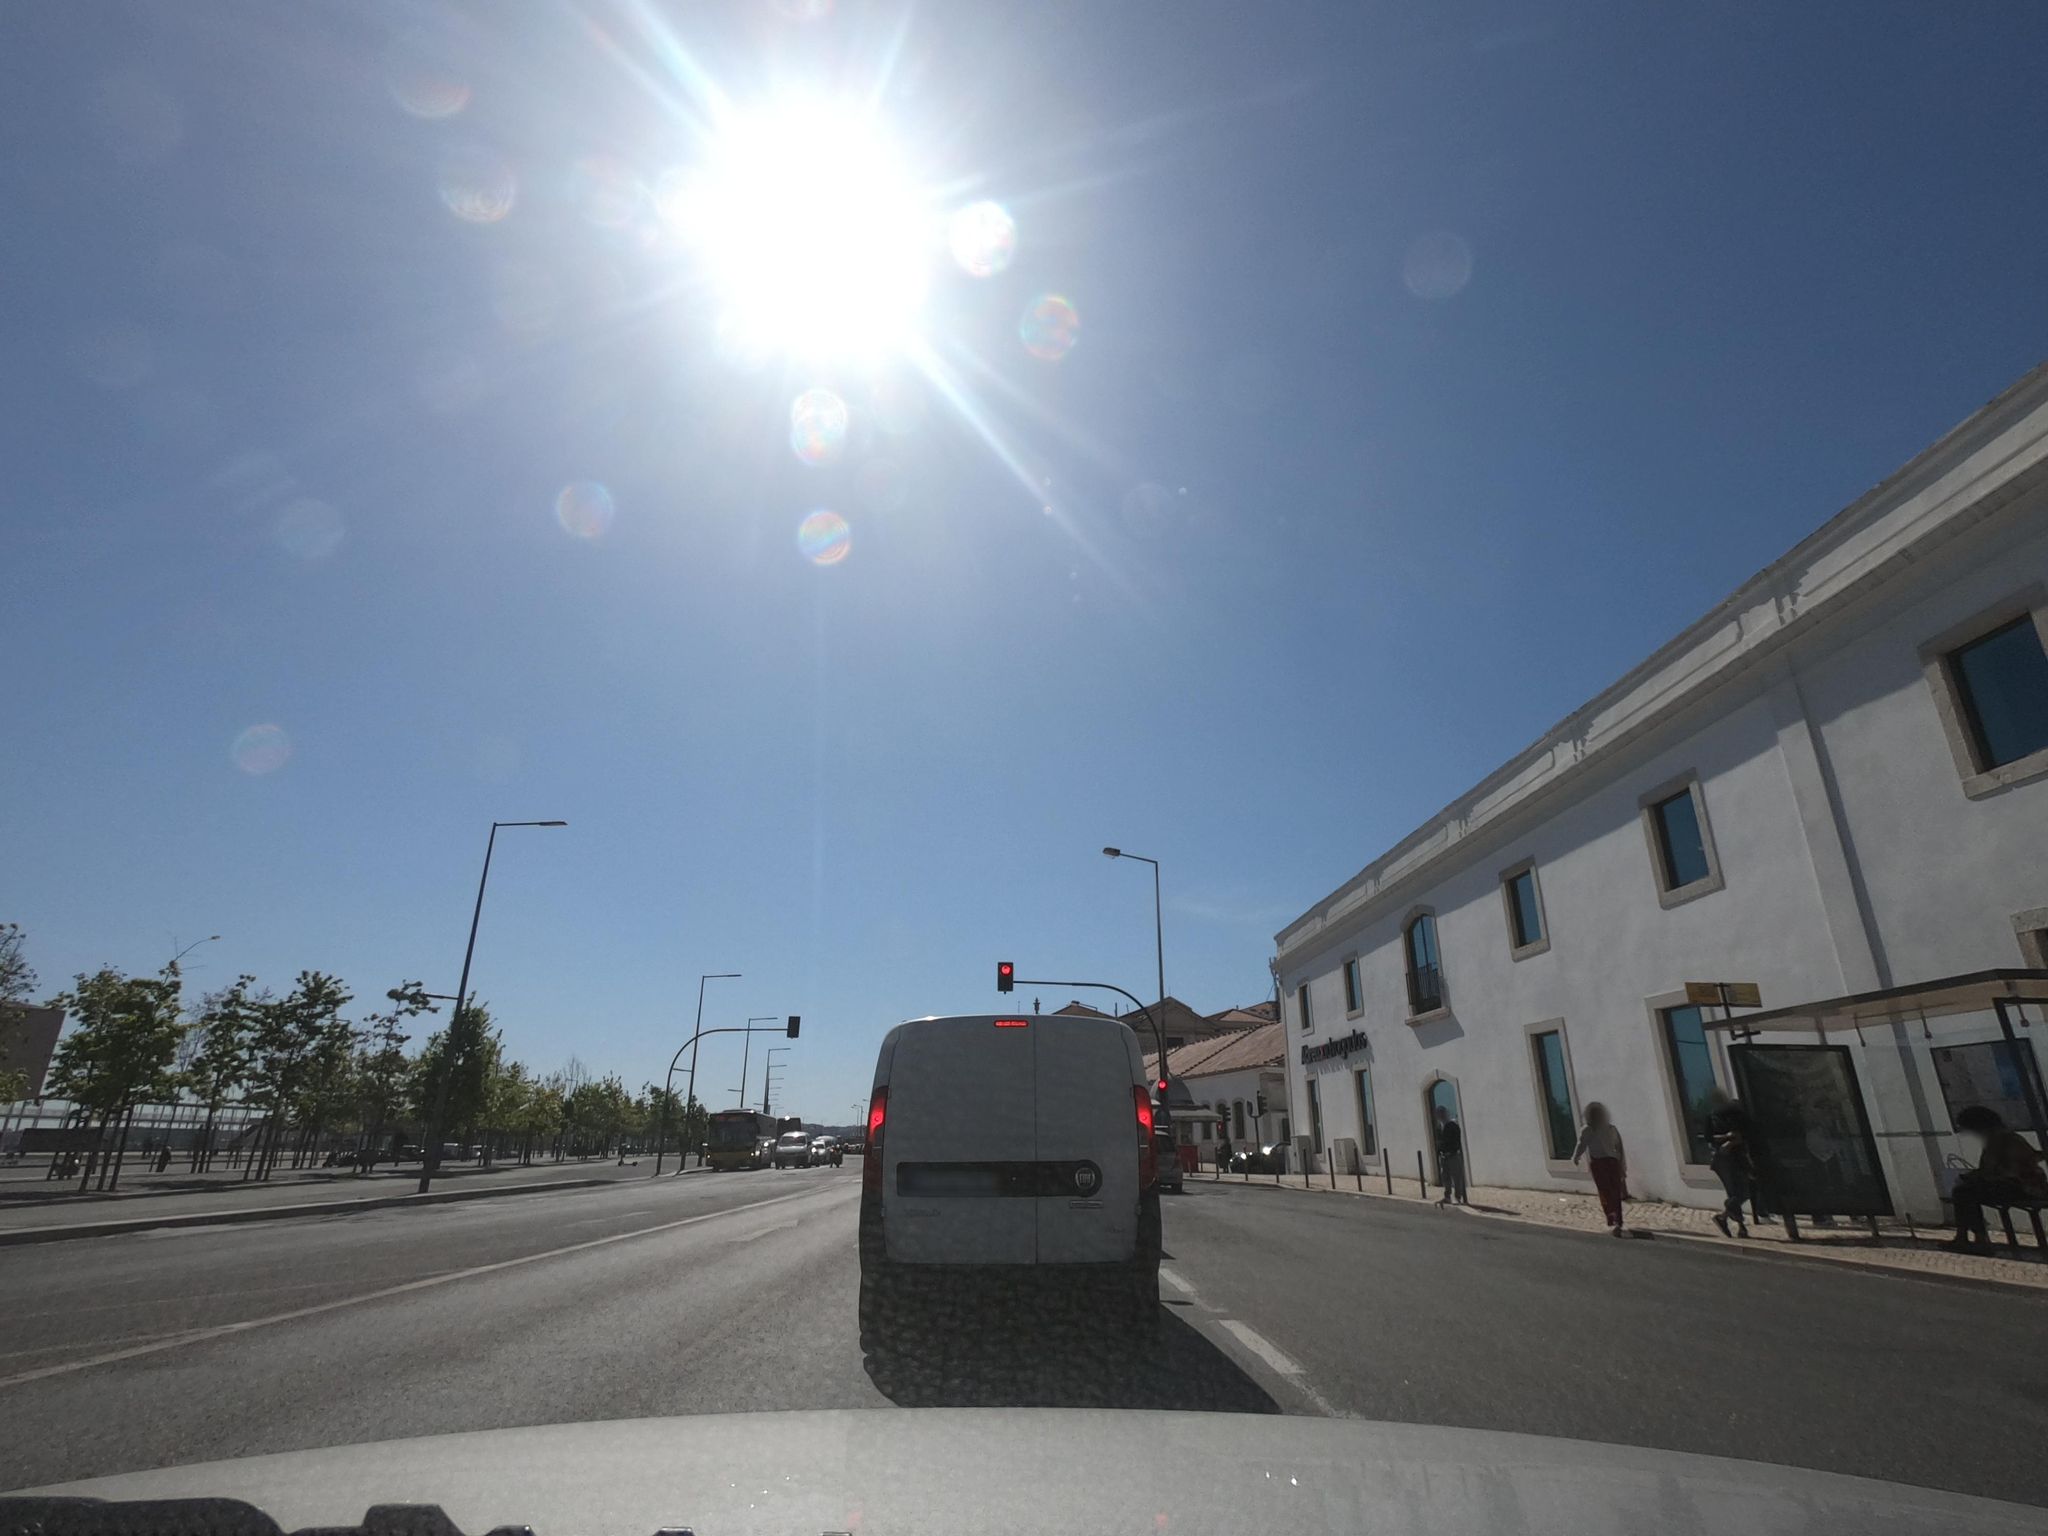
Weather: clear
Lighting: day
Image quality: good
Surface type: driving surface
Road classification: primary
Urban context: urban centre
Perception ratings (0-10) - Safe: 2.03, Lively: 5.68, Beautiful: 2.98, Boring: 4.73, Depressing: 8.12, Wealthy: 5.97